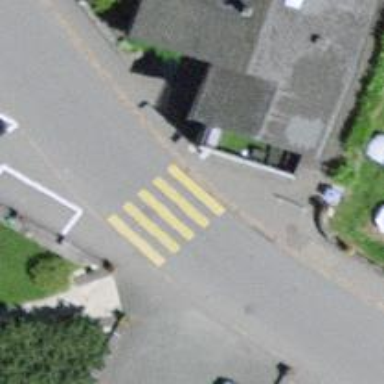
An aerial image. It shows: Zebra crossing on the road.